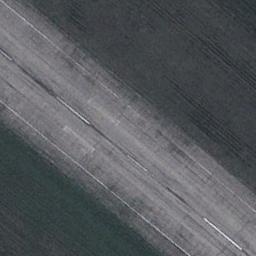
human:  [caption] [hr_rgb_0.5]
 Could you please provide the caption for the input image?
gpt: The runway goes through the lawn and some center line markings are on the runway .

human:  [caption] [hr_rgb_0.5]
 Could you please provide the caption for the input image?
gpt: The runway is surrounded by grass .

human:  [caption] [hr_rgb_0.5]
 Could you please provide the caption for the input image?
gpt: There is a green lawn next to the runway, And there are white dashes on the runway .

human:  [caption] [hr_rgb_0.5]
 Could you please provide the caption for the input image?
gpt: The runway is on the grass .

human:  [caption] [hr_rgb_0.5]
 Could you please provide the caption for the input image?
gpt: There are green meadows beside the runway .